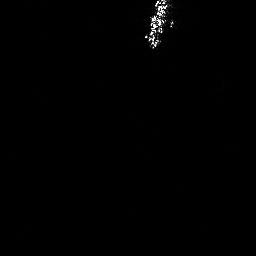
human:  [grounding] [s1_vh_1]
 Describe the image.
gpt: In the satellite image, there is  <ref>1 medium ship </ref> <box>[[54, 0, 67, 18, 0]]</box> located at top.